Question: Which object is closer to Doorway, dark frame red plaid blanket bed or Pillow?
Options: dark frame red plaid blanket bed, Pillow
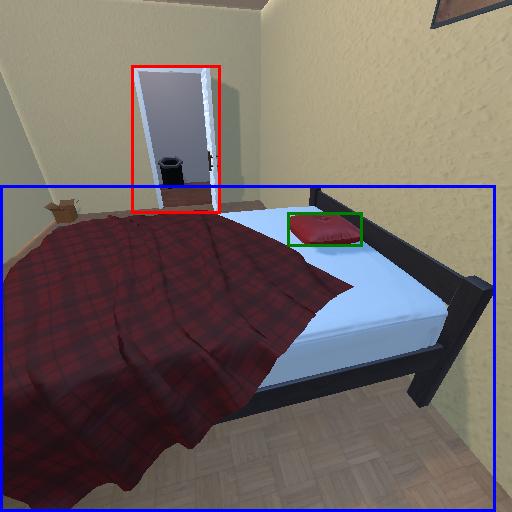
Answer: dark frame red plaid blanket bed